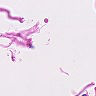
Metastatic tissue present: no